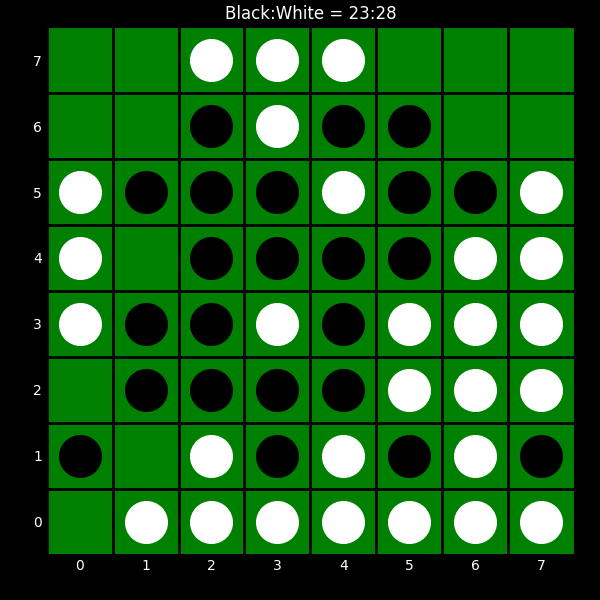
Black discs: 23
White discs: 28